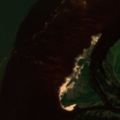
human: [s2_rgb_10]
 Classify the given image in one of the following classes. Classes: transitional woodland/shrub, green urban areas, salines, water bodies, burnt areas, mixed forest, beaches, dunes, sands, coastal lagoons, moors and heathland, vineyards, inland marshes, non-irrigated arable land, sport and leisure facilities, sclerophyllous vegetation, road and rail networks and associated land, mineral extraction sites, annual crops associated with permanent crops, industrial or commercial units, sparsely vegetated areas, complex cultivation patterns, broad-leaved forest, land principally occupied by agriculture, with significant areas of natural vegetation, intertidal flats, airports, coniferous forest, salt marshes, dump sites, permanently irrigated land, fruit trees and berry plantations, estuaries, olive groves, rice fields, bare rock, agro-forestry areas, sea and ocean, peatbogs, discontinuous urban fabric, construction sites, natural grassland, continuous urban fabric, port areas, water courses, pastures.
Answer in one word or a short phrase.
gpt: broad-leaved forest, salt marshes, water courses, sea and ocean